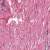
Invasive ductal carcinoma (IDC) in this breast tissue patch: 0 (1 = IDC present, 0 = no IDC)